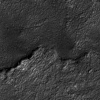
Atmospheric dust classification: not_dusty